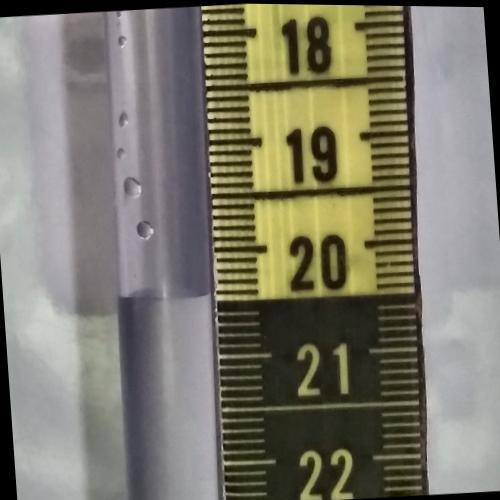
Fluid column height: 20.4 cm